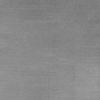
Label: dusty